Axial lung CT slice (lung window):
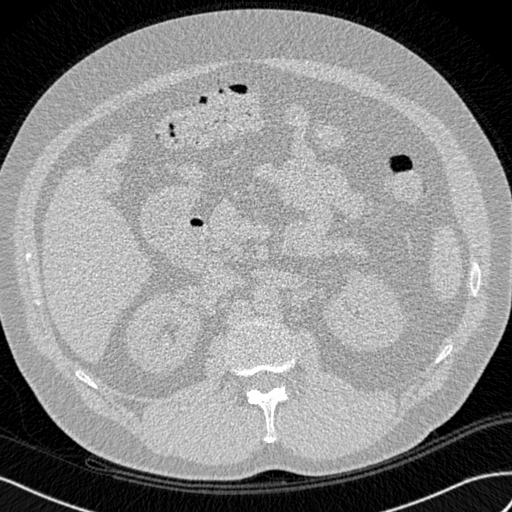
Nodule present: no